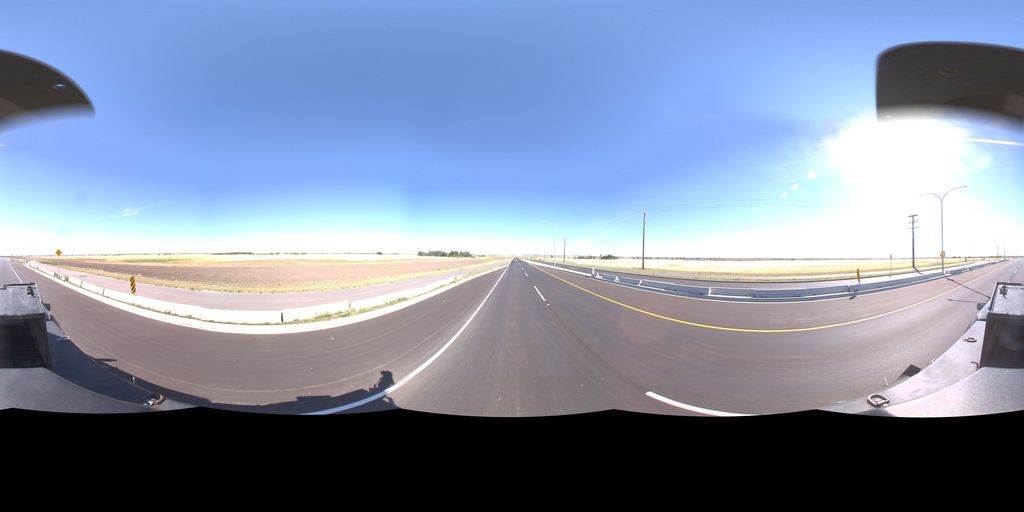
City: saskatoon